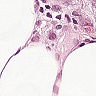
Metastatic tissue present: yes